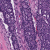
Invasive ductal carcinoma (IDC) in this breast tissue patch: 1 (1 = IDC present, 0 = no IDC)